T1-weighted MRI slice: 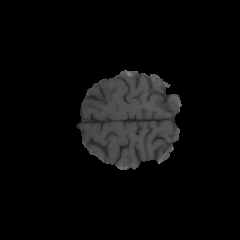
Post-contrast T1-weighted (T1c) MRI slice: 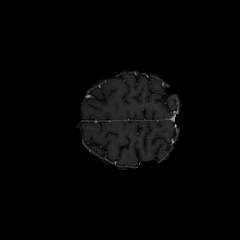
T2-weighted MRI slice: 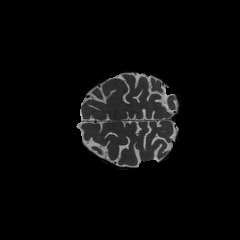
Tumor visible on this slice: no